Question: I am having problems rendering a partial view in the same page using '@Ajax.ActionLink'. I would like to create an expandable row as pictured below:

'''
[HttpGet]
public ActionResult _SubDetails(int id)
{
FooBarContext db = new FooBarContext();
ContactViewModel contactViewModel = _db.Persons.Where(p => p.PersonId == id)
.Select(c => new ContactViewModel
{
EmailAddress = p.EmailAddress,
Website = p.Website
}).FirstOrDefault();
return PartialView(contactViewModel);
}
'''
:
'''
@foreach (var item in Model.Persons.Records)
{
<tr>
<td>
@*<a href="javascript:getView(@item.PersonId);">Details</a>*@
@Ajax.ActionLink(
"Detail of Person",
"_SubDetails",
new { id = item.PersonId },
new AjaxOptions
{
UpdateTargetId = "ExpandInfo",
InsertionMode = InsertionMode.Replace,
HttpMethod = "GET"
})
<div id="ExpandInfo"></div>
</td>
}
<script src="@Url.Content("~/Scripts/jquery-2.0.2.min.js")" type="text/javascript"></script>
<script src="@Url.Content("~/Scripts/jquery.unobtrusive-ajax.js")" type="text/javascript"></script>
'''
With 'Ajax.ActionLink', the code works fine except for the fact that upon clicking on the "Detail of Person", I am taken to another page.
As an alternative I have also attempted to accomplish the same thing with 'jQuery' (without using ajax.actionlink) except my issue here is that within the partial view, I am given the entire page (the row expands but has a whole page within it).
'''
@foreach (var item in Model.Person.Records)
{
<tr>
<td>
<a href="javascript:getView(@item.PersonId);">Details</a>
<div id="PersonDetail">
</div>
}
<script src="~/Scripts/jquery-1.10.2.js"></script>
<script type="text/javascript">
function getView(personId) {
$.ajax({
Url: '/Person/_SubDetails/' + personId,
contentType: "application/html; charset=utf-8",
type: 'GET',
dataType: 'html'
}).success(function (result) {
$('#PersonDetail').html(result);
}).error(function (xhr, status) {
console.log(status);
})
};
</script>
'''
I am wondering if anyone can see what I'm missing or doing wrong in either case? Whichever one is easier to solve would really help.
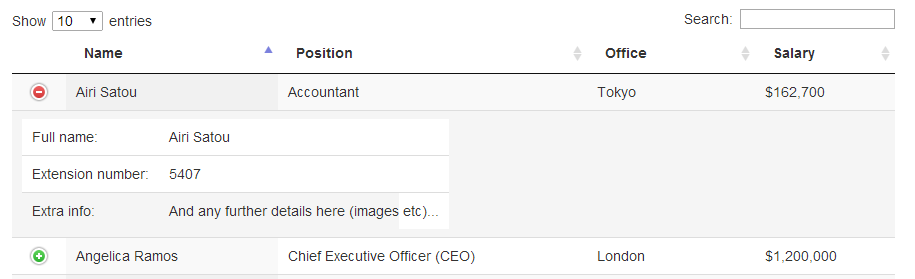
Answer: I figured out what I was doing wrong after doing a bit of research. That's when I realized I needed to add 2 Scripts to my project (I thought they were already included):
Finally, in my controller I added:
'''
if (Request.IsAjaxRequest())
{
return PartialView("_SubDetails", contactViewModel);
}
return PartialView(contactViewModel);
'''